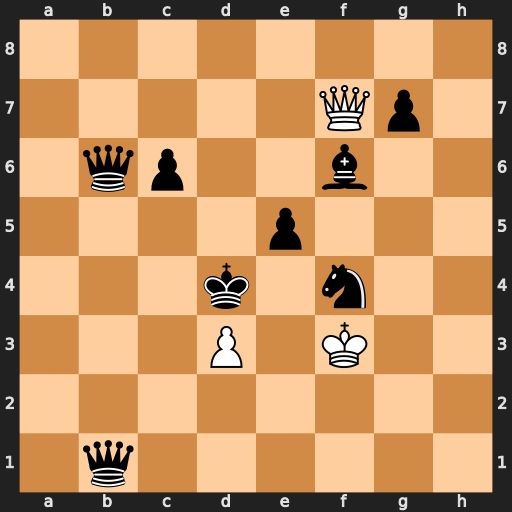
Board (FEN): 8/5Qp1/1qp2b2/4p3/3k1n2/3P1K2/8/1q6
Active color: w
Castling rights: -
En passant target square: -
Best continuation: Qc4#